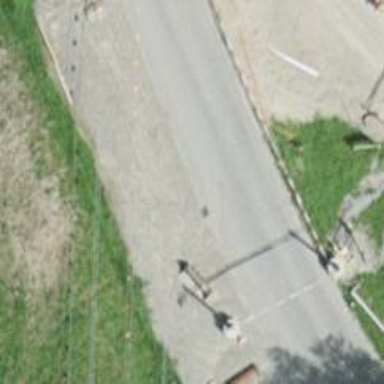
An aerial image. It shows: Unclassified road with asphalt surface.